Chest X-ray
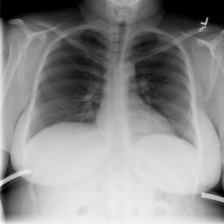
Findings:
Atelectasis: negative
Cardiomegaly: negative
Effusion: negative
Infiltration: negative
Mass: negative
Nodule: negative
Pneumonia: negative
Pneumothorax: negative
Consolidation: negative
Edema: negative
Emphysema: negative
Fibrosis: negative
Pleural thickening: negative
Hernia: negative